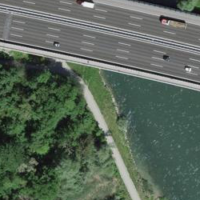
EUNIS habitat code: 57
Species observed at this site:
Corvus corone
Alcedo atthis
Sylvia borin
Aegithalos caudatus
Sylvia atricapilla
Poecile palustris
Larus michahellis
Cygnus olor
Ardea alba
Erithacus rubecula
Phoenicurus ochruros
Cyanistes caeruleus
Sturnus vulgaris
Troglodytes troglodytes
Corvus frugilegus
Passer domesticus
Passer montanus
Turdus merula
Tachymarptis melba
Mareca strepera
Hirundo rustica
Mergus merganser
Milvus milvus
Milvus migrans
Lathraea squamaria
Prunus spinosa
Motacilla alba
Delichon urbicum
Tachybaptus ruficollis
Certhia brachydactyla
Podiceps cristatus
Actitis hypoleucos
Turdus philomelos
Fulica atra
Anas crecca
Anthus spinoletta
Dendrocopos major
Turdus viscivorus
Buteo buteo
Chroicocephalus ridibundus
Muscicapa striata
Phylloscopus collybita
Gallinula chloropus
Pica pica
Sitta europaea
Garrulus glandarius
Columba livia
Falco tinnunculus
Picus viridis
Acrocephalus scirpaceus
Motacilla cinerea
Anas platyrhynchos
Alopochen aegyptiaca
Streptopelia decaocto
Ciconia ciconia
Aythya fuligula
Fringilla coelebs
Carduelis carduelis
Columba palumbus
Phalacrocorax carbo
Parus major